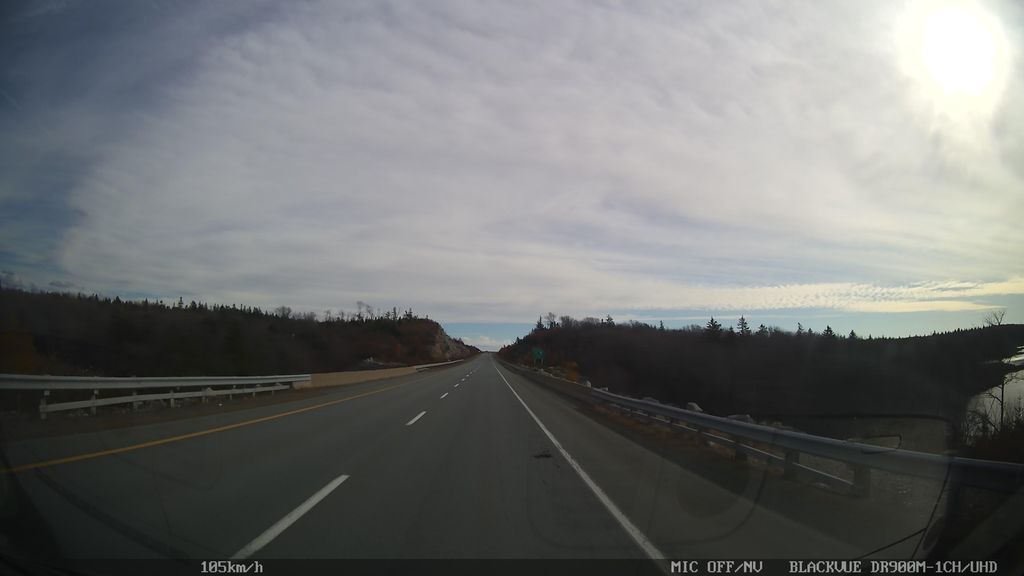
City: halifax